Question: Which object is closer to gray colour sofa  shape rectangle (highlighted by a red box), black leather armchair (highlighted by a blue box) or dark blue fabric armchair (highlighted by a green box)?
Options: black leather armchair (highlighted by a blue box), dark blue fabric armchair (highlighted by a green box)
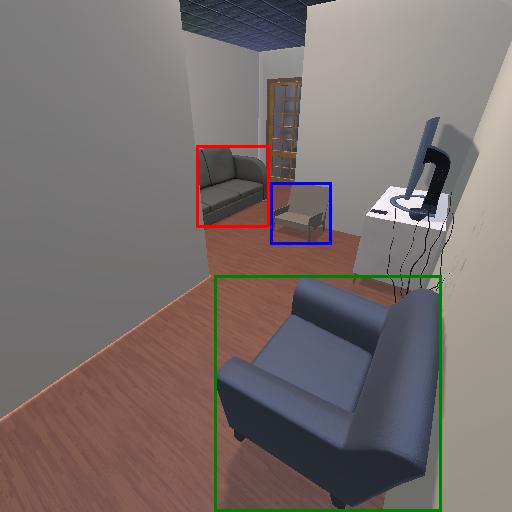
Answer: black leather armchair (highlighted by a blue box)